Question: I have these records

What I want is to find max value in balance and retrieve it with the associated name (I have foreign keys userid==balanceID), for example in this case it would be "name2 | 2000".
Is here any Mysql'ist who could tell me how to achieve this?
I tried something similar to
'''
SELECT MAX(b.balance), i.name
from balance b, usr i
WHERE i.userid=b.balanceID;
'''
BUT it doesnt assign correct name to MAX value from balance. Any help?;]
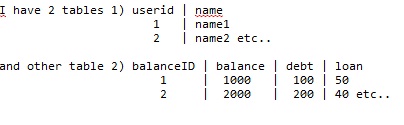
Answer: You need to add 'GROUP BY' clause in your query.
'''
SELECT MAX(b.balance) as Maximum_Balance, i.name
FROM balance b INNER JOIN usr i
ON i.userid=b.balanceID
GROUP BY i.name;
'''
or maybe you only want to find the person with the highrd 'balance' right?
'''
SELECT b.balance as Maximum_Balance, i.name
FROM balance b INNER JOIN usr i
ON i.userid=b.balanceID
WHERE b.balance = (SELECT MAX(balance) FROM balance)
'''
# SQLFiddle Demo